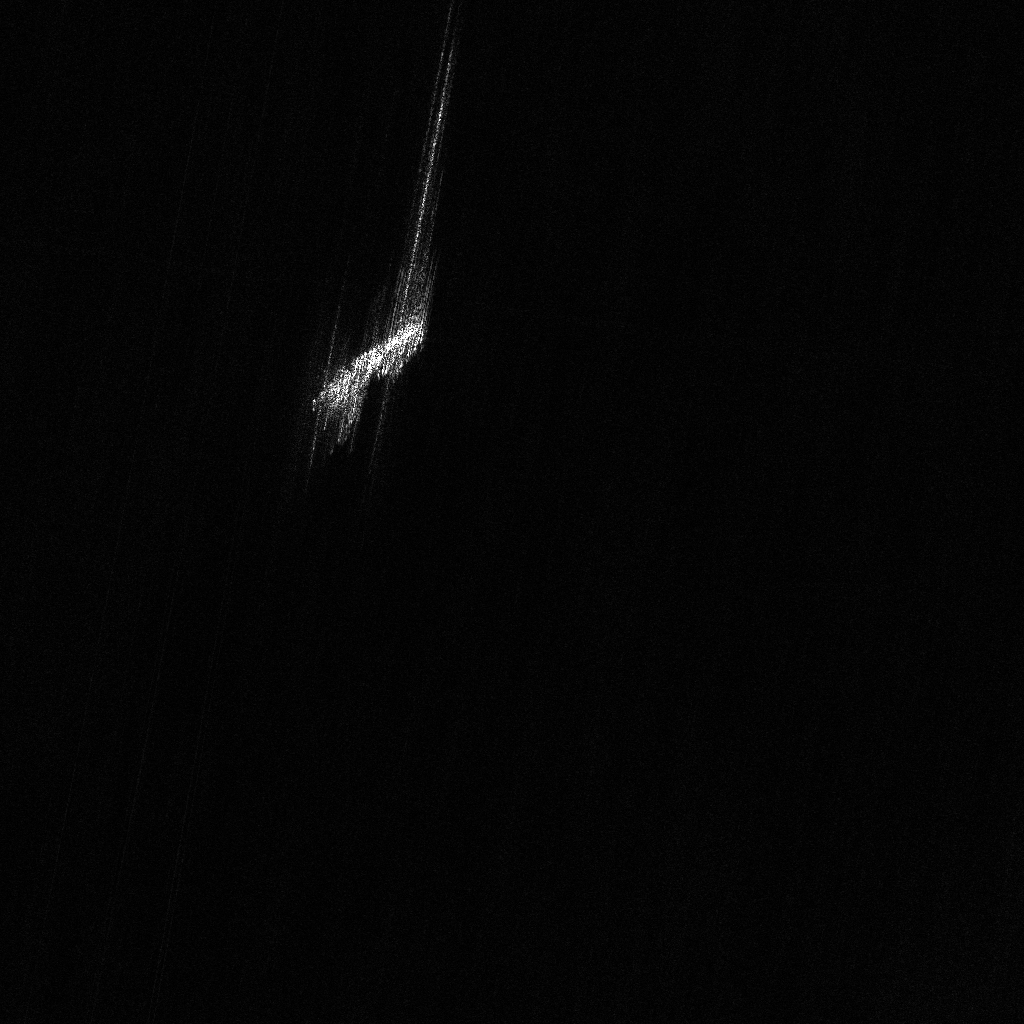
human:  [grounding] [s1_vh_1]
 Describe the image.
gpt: In the satellite image, there is  <ref>1 large cell-container </ref> <box>[[32, 26, 38, 43, 54]]</box> located at center.